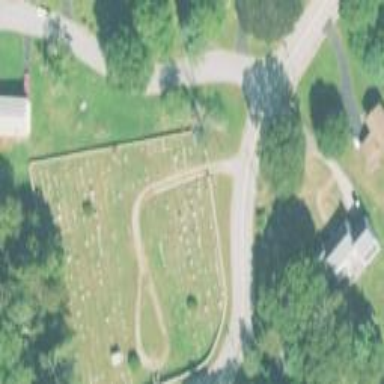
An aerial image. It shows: Private cemetery with magic category designation.